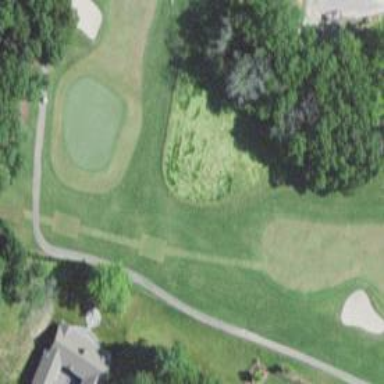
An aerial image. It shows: Area of rough grass used for golf.